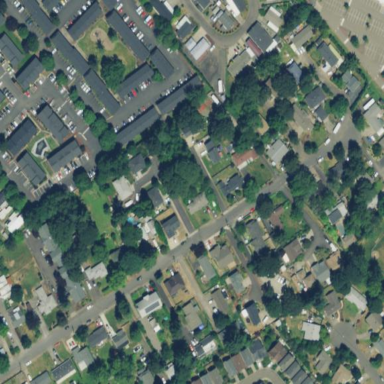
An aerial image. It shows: Residential area.